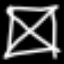
Label: hourglass